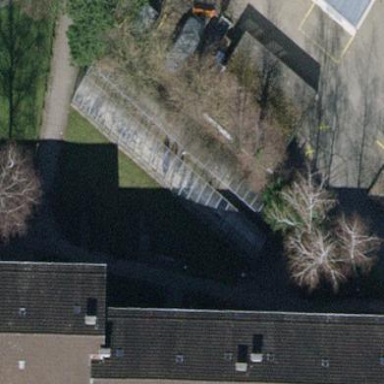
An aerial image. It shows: Building.